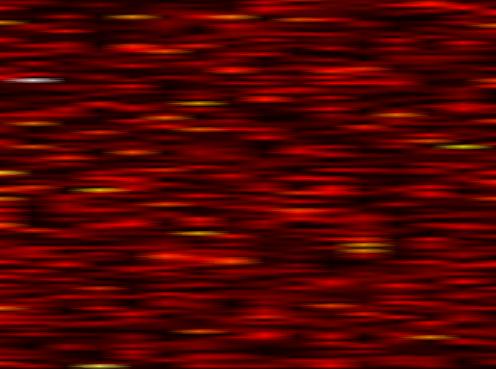
Label: FBMC